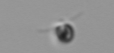
Label: Pyramimonas